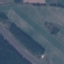
Land use / land cover class: Highway